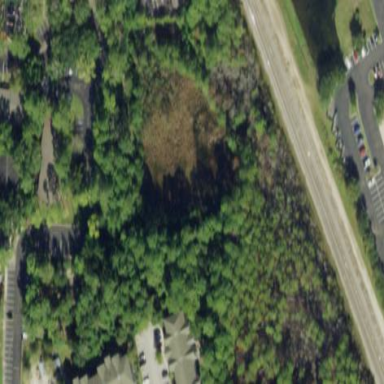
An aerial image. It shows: Retention basin containing natural water.